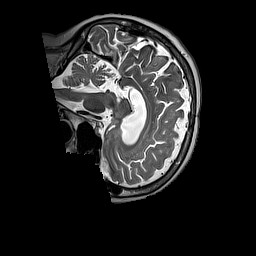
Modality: T2w
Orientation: sagittal
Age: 67
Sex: female
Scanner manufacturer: siemens
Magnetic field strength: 3 T
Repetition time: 3.2 s
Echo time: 0.212 s